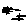
Label: line